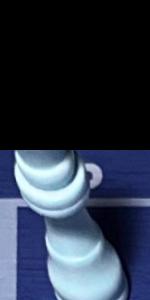
Label: King_White